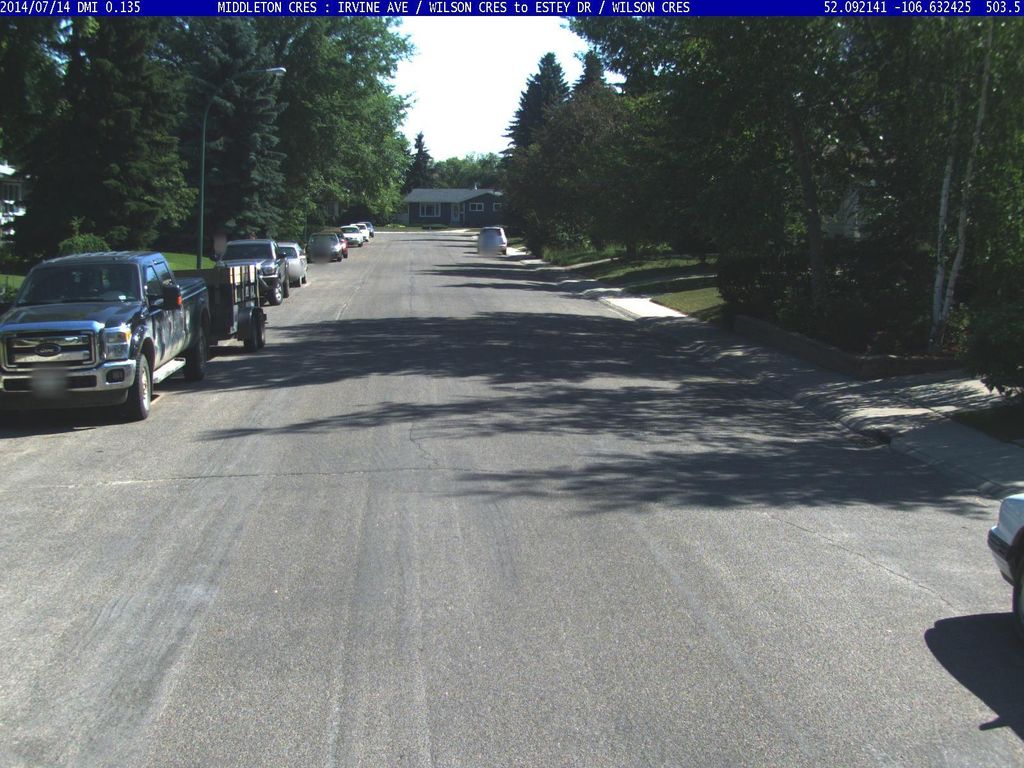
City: saskatoon